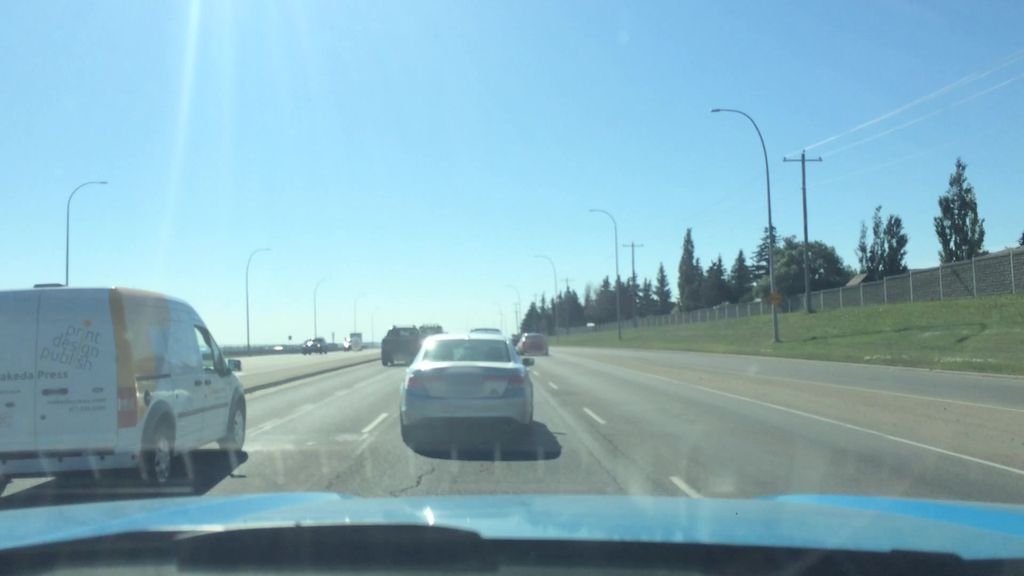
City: calgary